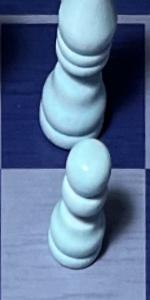
Label: Pawn_White